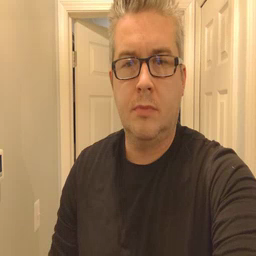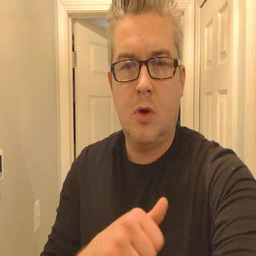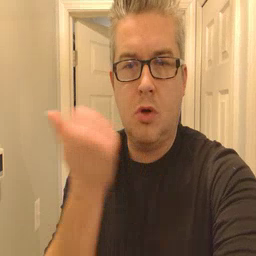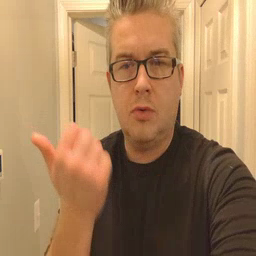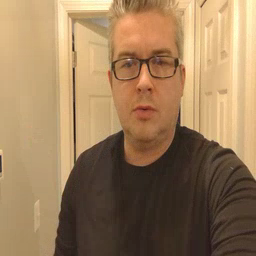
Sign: another